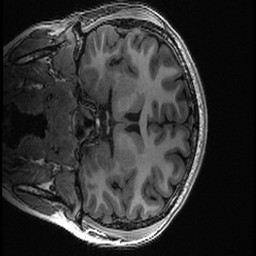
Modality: T1w
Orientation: coronal